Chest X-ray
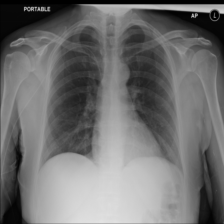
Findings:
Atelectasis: negative
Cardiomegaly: negative
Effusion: negative
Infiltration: negative
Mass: negative
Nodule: negative
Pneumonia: negative
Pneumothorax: negative
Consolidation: negative
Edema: negative
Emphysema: negative
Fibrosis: negative
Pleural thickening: negative
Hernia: negative